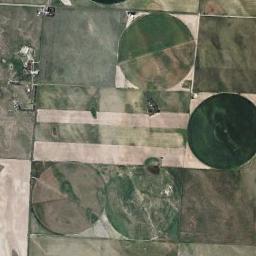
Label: circular_farmland